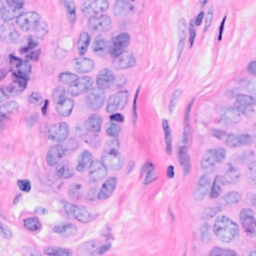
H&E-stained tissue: Breast